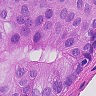
Metastatic tissue present: yes